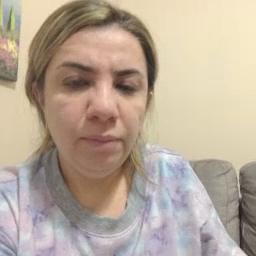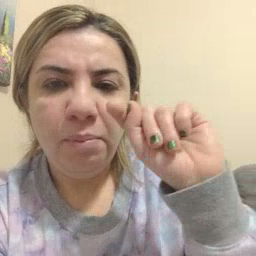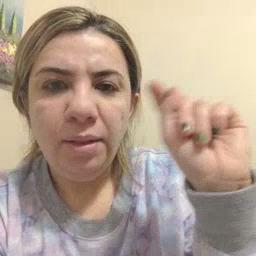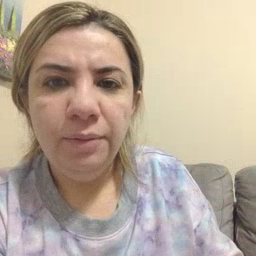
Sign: potty